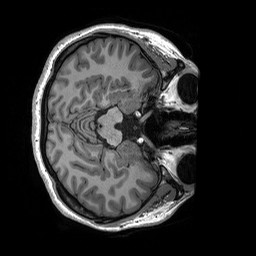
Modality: T1w
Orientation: axial
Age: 19
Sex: female
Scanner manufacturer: siemens
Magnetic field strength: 3 T
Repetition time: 2.53 s
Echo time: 0.00227 s